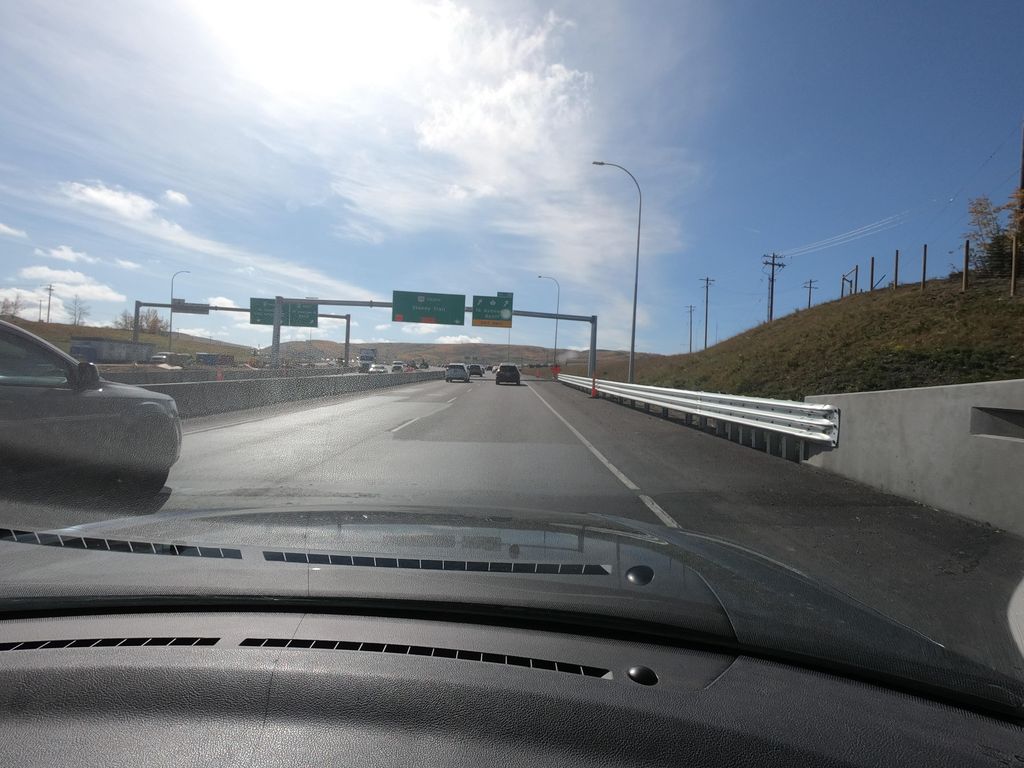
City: calgary